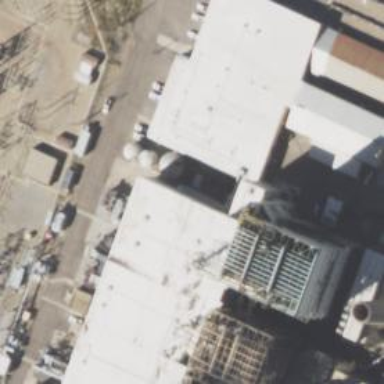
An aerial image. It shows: Steam turbine generator.